Field crop: maize
Growth stage: 2
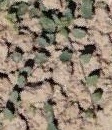
Species: convolvulus